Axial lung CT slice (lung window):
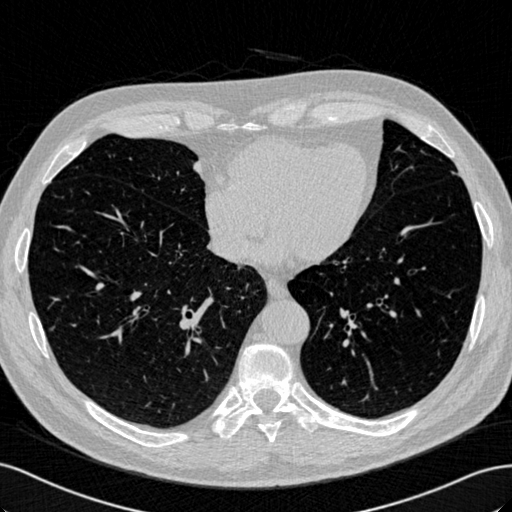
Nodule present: no